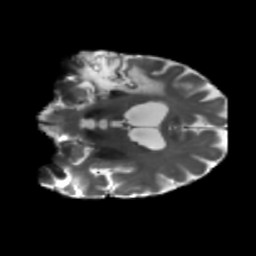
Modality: T2w
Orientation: coronal
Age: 71
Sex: male
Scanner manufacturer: siemens
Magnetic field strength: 3 T
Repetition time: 5.25 s
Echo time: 0.08 s